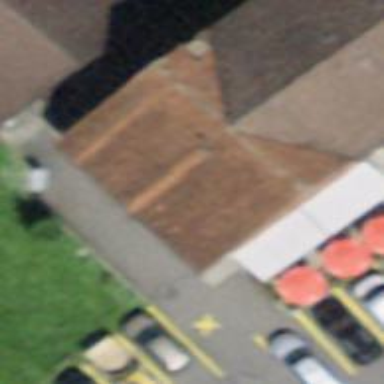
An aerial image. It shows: Hotel.